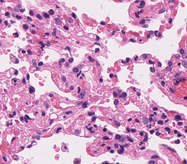
Tumor epithelial tissue: no
Tumor-associated stroma tissue: no
Normal tissue: yes